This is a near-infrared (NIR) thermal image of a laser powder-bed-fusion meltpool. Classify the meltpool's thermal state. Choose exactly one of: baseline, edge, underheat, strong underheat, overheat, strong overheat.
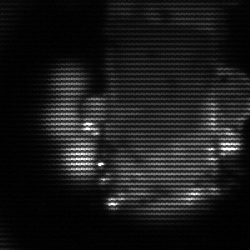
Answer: strong underheat